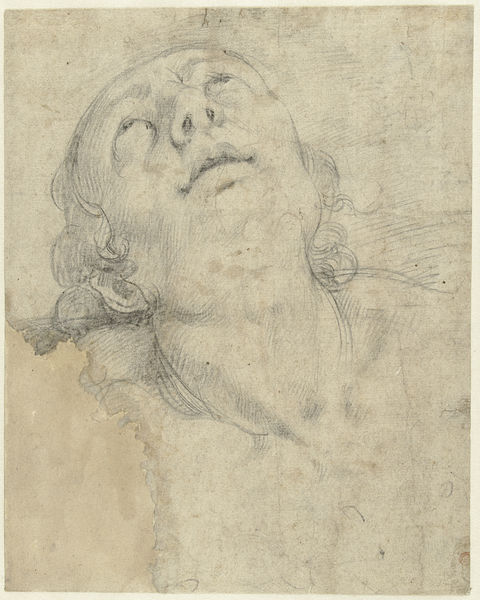
Titel: Hoofd van een opziende man
Künstler: Giuseppe Cesari
Standort: Amsterdam
Institution: Rijksmuseum
Schlagwörter: hair, nose, portrait, looking, man, head, eyes, drawing, look, chin, mouth, sketch, curls, smiling, person, neck, contemplation, pencil, academic, gesture, shirt, open, realistic, muscles, looking up, leonardo, graphite, curly hair, rembrandt, michelangelo, up, silverpoint, tilted, open mouth, upwards, look up, ecstasy, di vinci, gaze up, mouth open, eyes up, head up, gaing up, gazing up